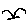
Label: bird